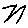
Label: zigzag